Question: The class img-circle creates a rounded image as you probably guessed. Now, when you try to add border to that class it behaves weird: it makes the image square with cut-off edges. It works fine on Firefox and Chrome btw.
Please see the attached files to see the difference and also the code!

'''
div#face-wrapper .face {
position: absolute;
z-index: 1;
border: 15px solid #e8e6e6;
}
.img-circle {
-webkit-border-radius: 500px;
-moz-border-radius: 500px;
border-radius: 500px;
}
'''
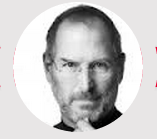
Answer: It seems that the border is always behind the image, so once you are using css3 for border-radius, why don't you use box-shadow for borders? ex.:
<URL>
'.box-shadow{ -moz-box-shadow: 0px 0px 0px 15px #e8e6e6; /* Firefox */ -webkit-box-shadow: 0px 0px 0px 15px #e8e6e6; /* Safari, Chrome */ box-shadow: 0px 0px 0px 15px #e8e6e6; /* CSS3 */ }'